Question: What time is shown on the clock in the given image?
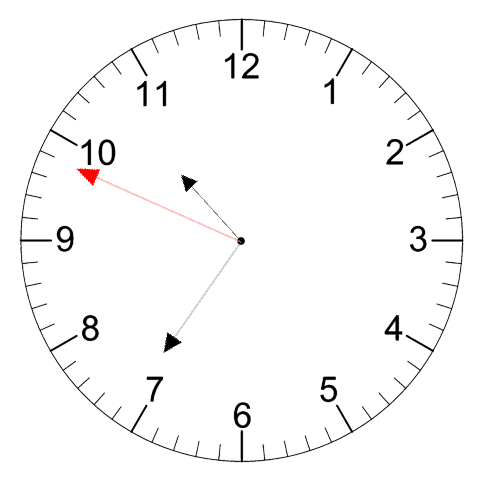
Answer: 10:35:49